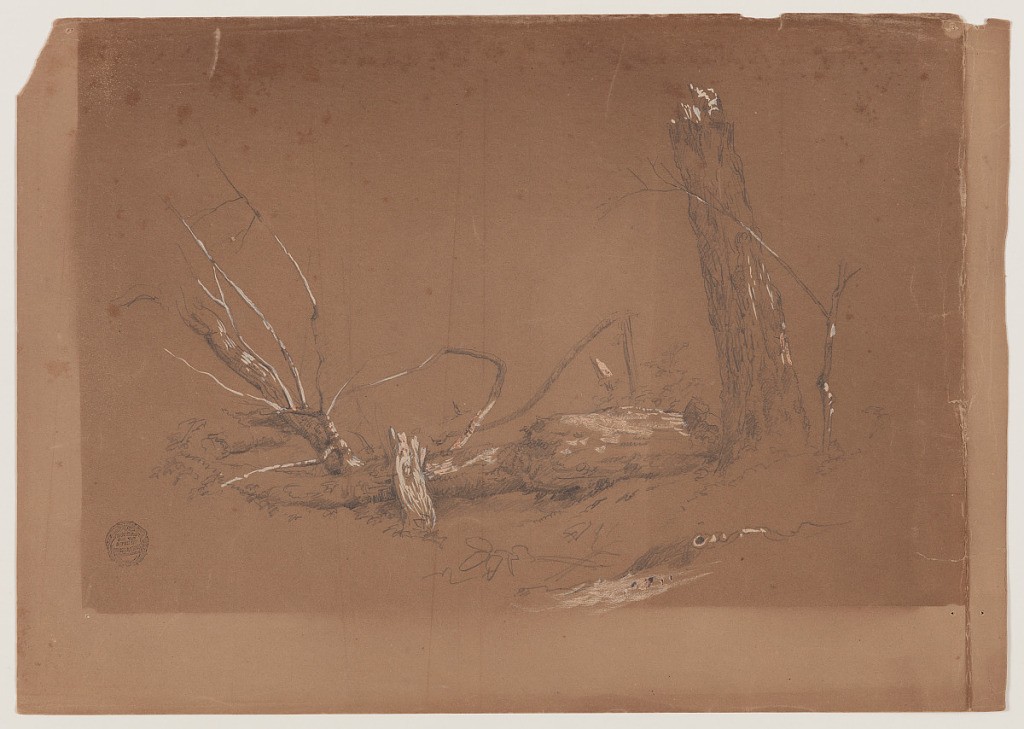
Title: Dead and Broken Tree
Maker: Frederic Edwin Church, American, 1826–1900
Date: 1851–1881
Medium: Graphite and oxidizing white gouache on light brown wove paper
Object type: Drawing
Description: Botanical and landscape sketch showing a view of a dead tree that has broken mid-way up its trunk, visible at right, while its collapsed upper boughs rest on the ground at center and left. A small sapling grows beside the dead trunk at right, while other, loosely-rendered vegetation covers the forest floor.